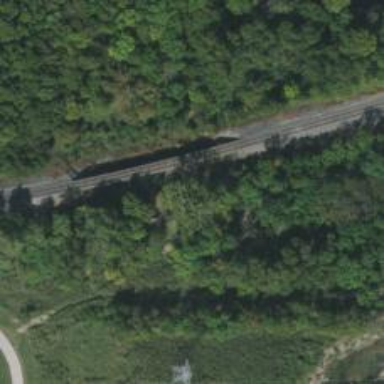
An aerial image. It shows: Railway bridge.